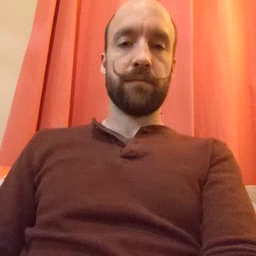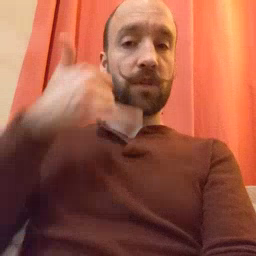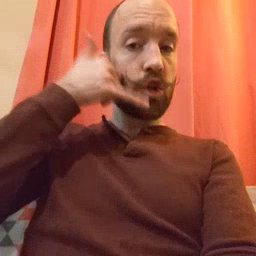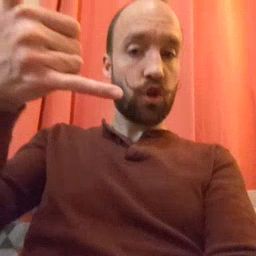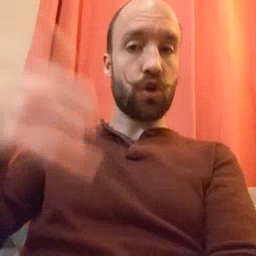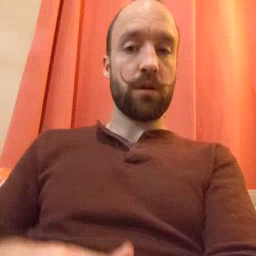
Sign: callonphone